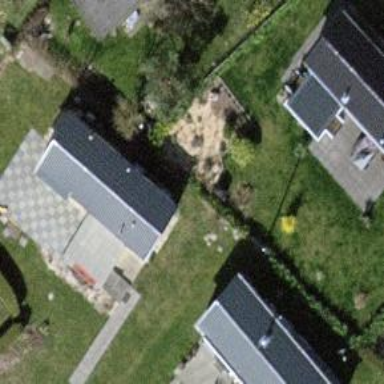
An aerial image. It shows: Static caravan with gabled roof.